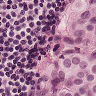
Metastatic tissue present: yes